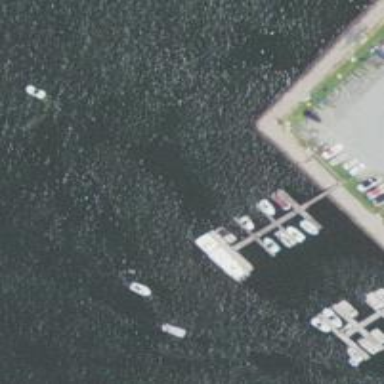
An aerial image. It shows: Pier with mooring facilities.